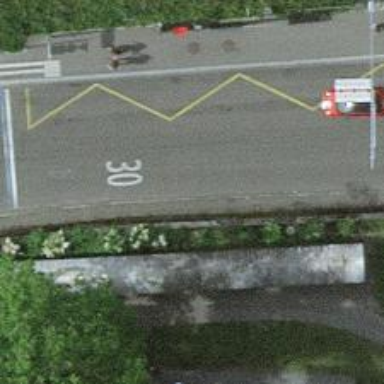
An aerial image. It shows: Asphalt road leading to bus stop with shelter. The bus stop serves trolleybuses and has platform for public transport.